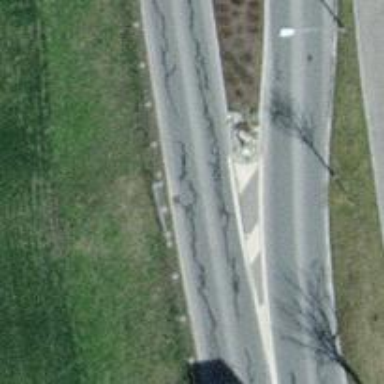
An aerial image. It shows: Primary road with asphalt surface.